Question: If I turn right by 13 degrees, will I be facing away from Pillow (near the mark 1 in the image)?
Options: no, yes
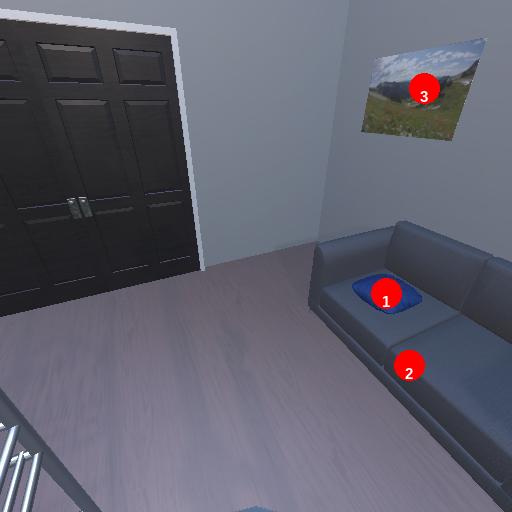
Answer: no